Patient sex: F
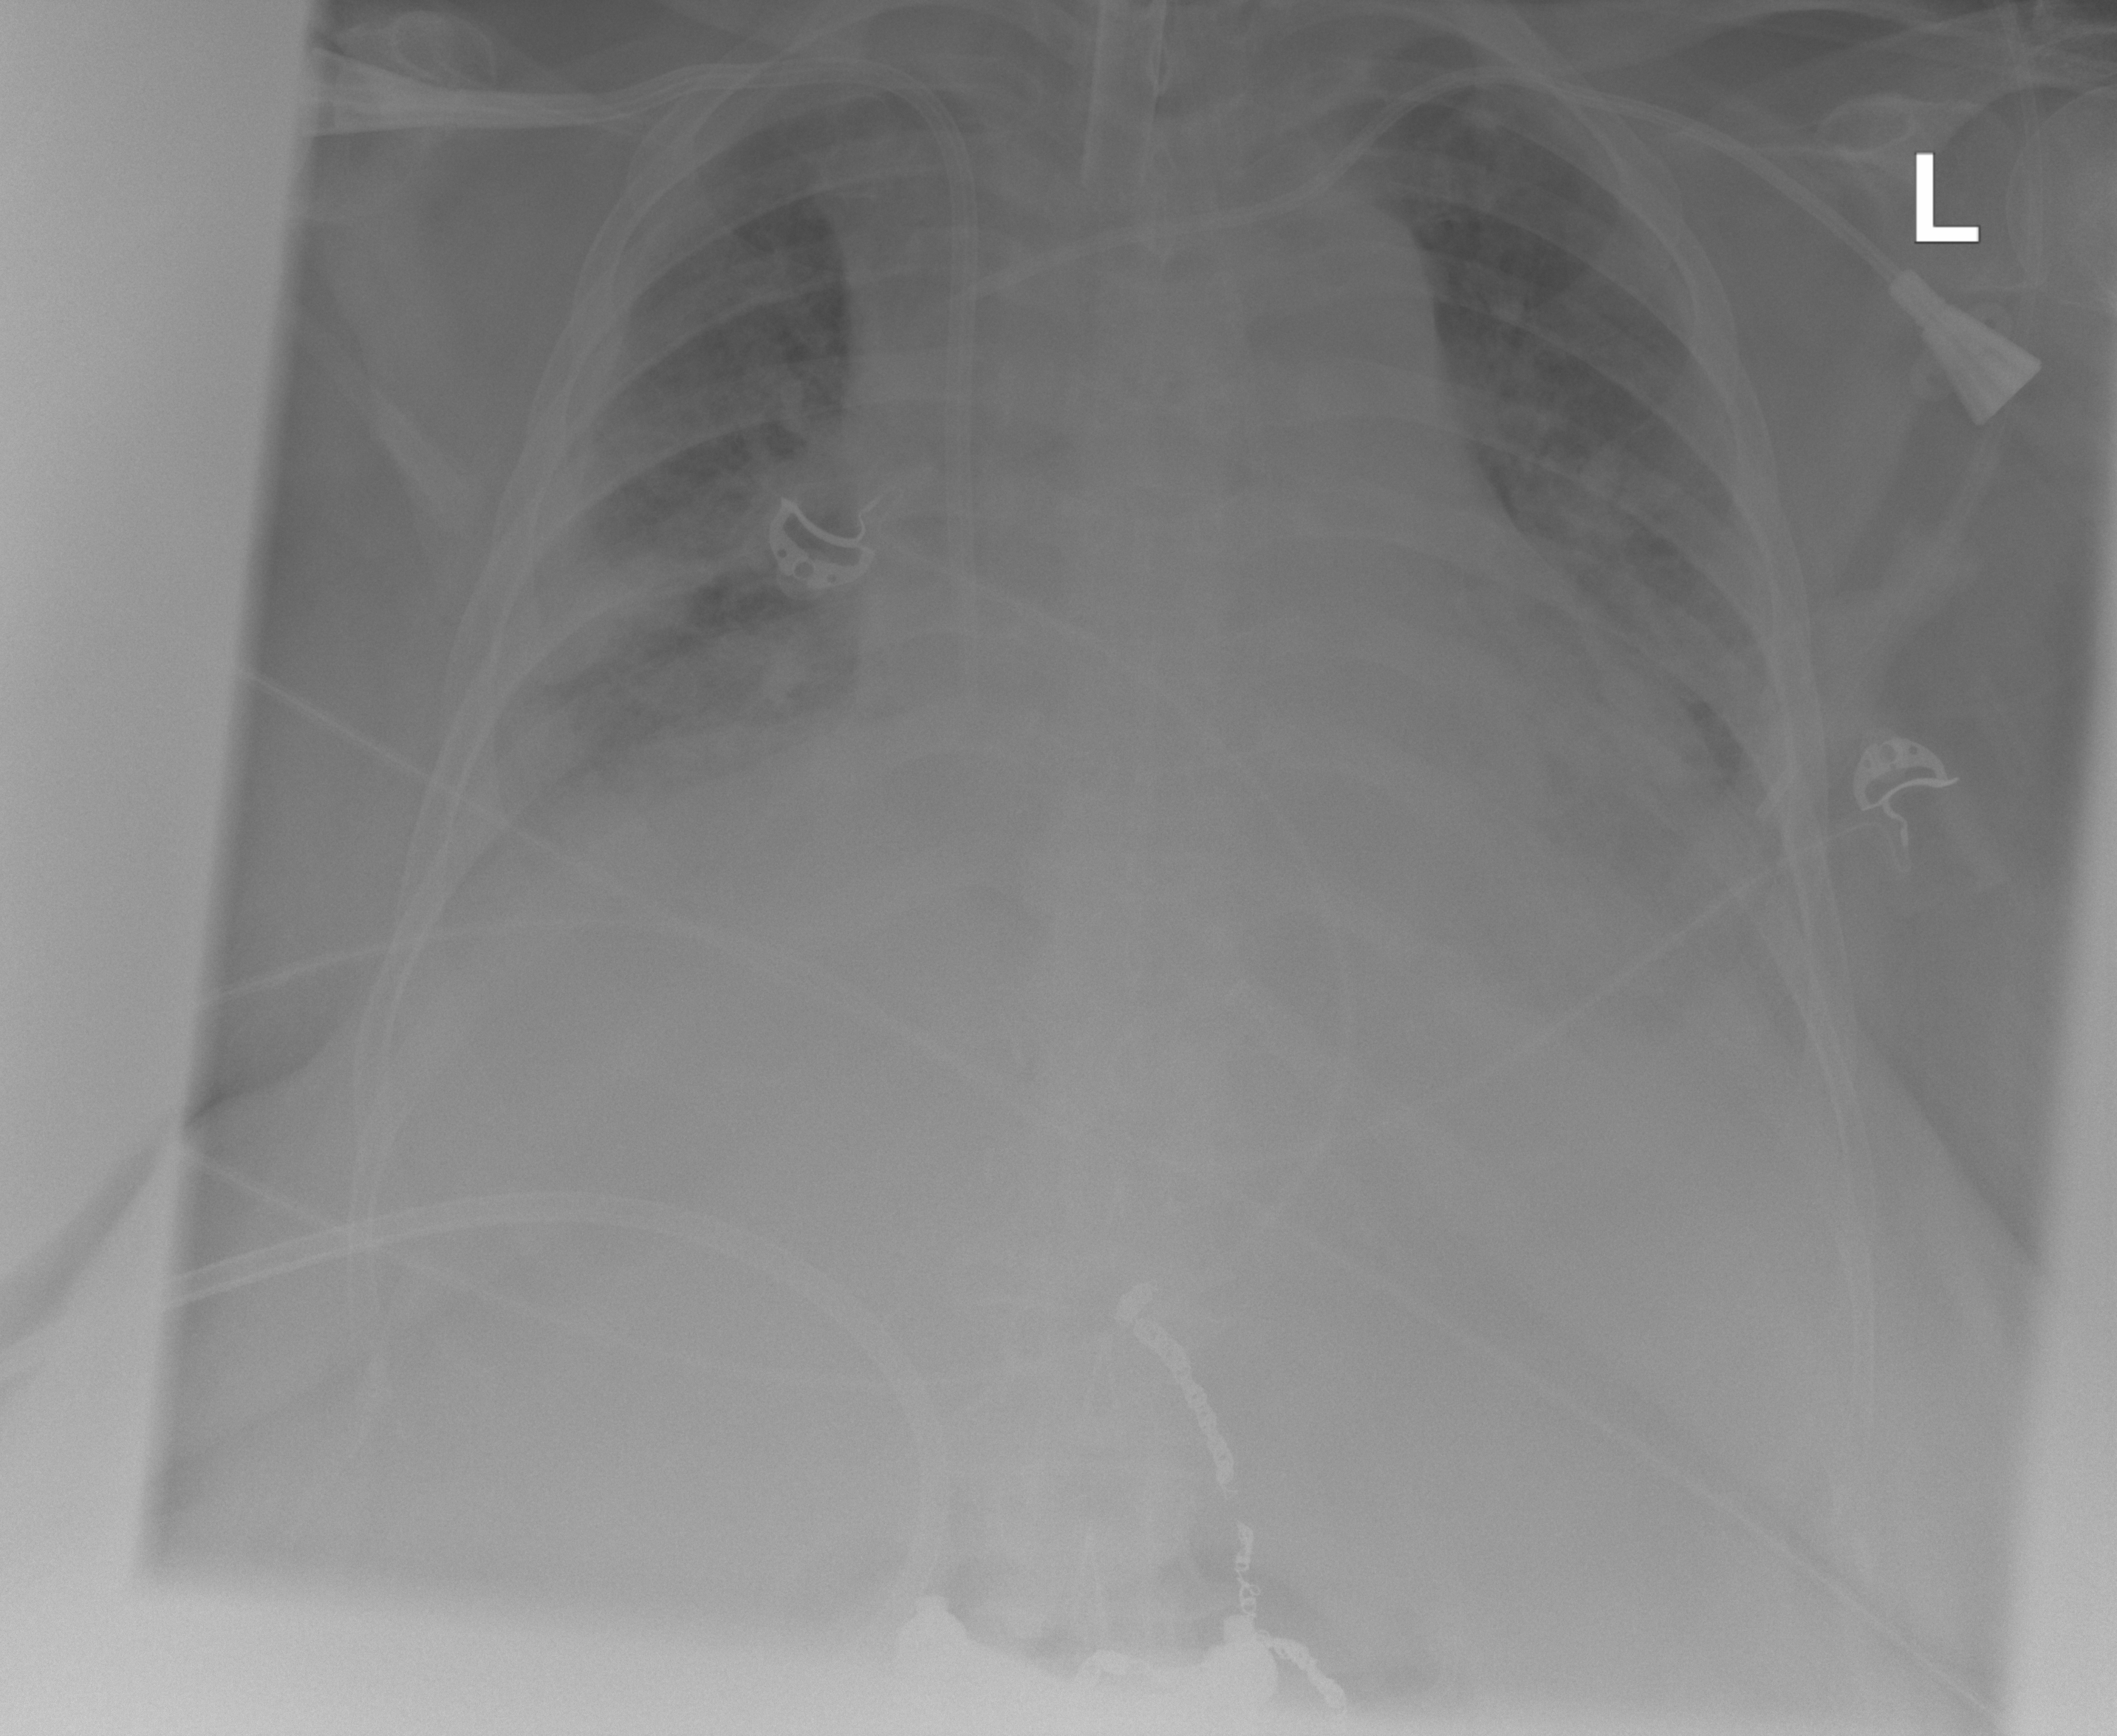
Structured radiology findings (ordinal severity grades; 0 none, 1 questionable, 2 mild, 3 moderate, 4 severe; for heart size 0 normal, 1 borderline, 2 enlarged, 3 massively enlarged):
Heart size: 2
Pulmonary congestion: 2
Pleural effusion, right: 2
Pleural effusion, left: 2
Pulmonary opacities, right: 2
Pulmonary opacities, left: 2
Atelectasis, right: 2
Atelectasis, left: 2